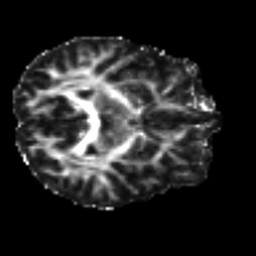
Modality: FA
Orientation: axial
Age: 26
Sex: female
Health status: ill
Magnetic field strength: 3 T
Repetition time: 8.4 s
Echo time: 0.0926 s